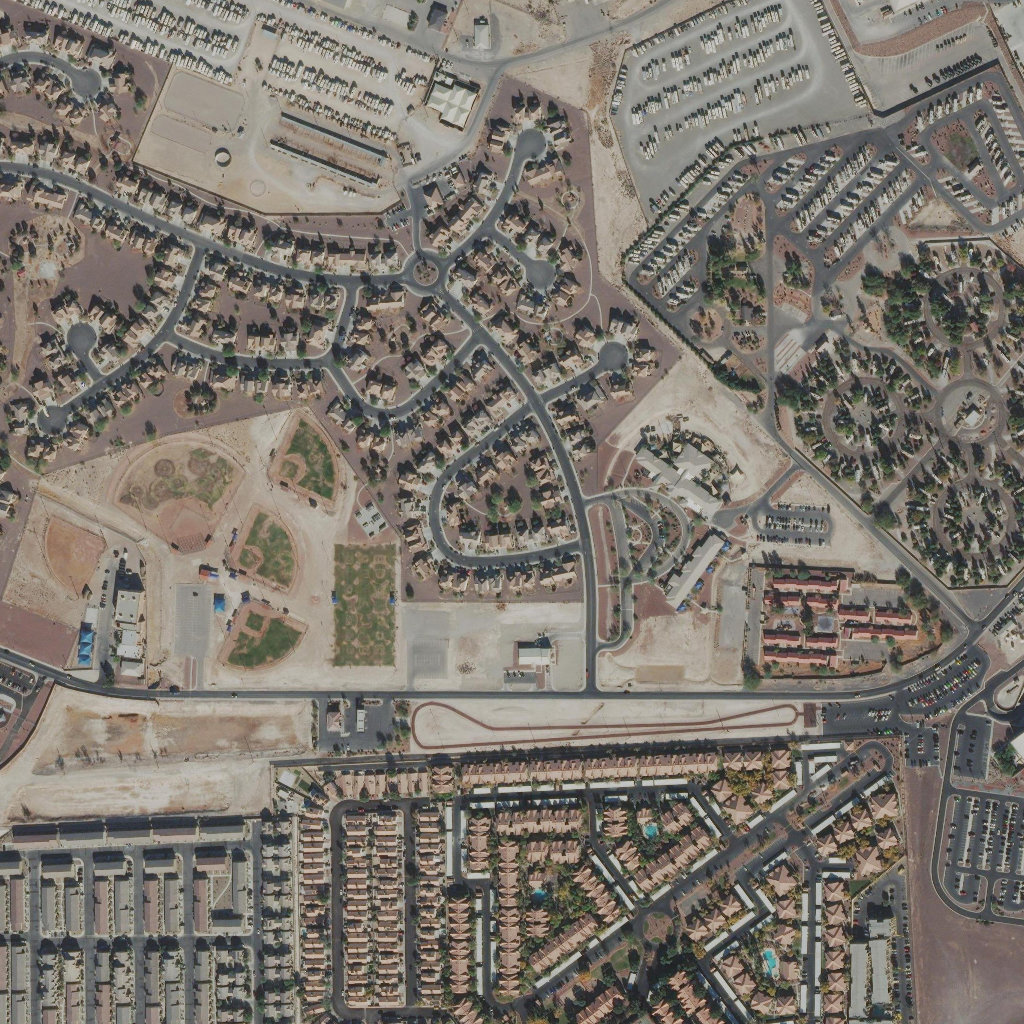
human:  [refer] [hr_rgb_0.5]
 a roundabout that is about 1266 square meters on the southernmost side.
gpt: <box>[[62, 88, 65, 92, 0]]</box>